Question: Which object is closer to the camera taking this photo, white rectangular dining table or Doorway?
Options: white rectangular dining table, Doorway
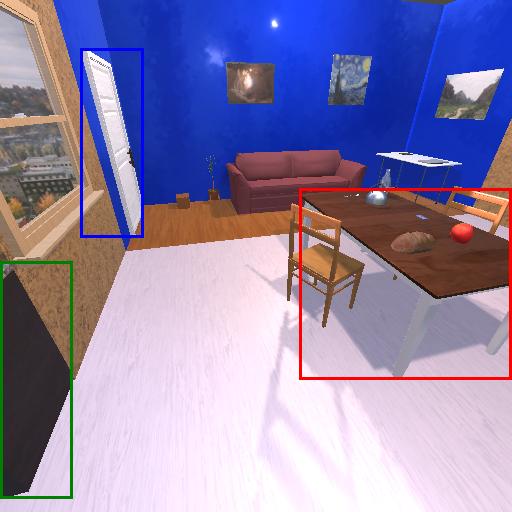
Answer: white rectangular dining table